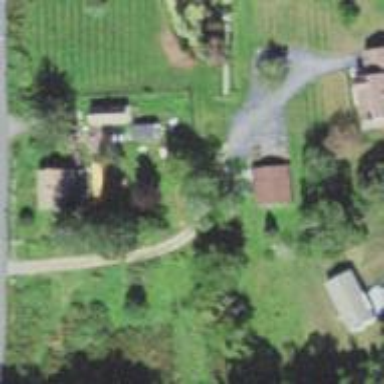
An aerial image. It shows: Residential driveway.